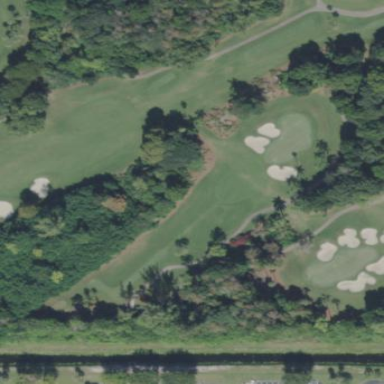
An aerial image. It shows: Rough area in golf course.